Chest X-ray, PA view. Patient: 55 years old, sex M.
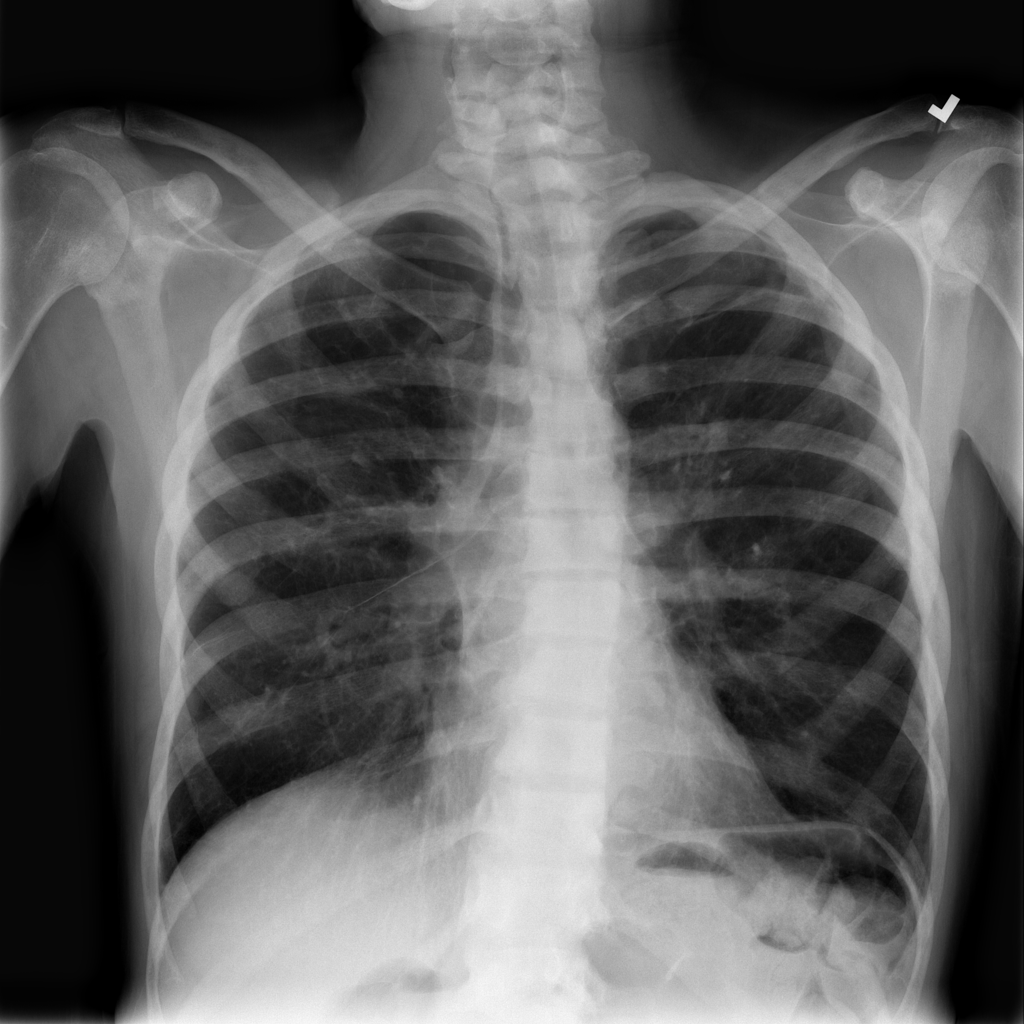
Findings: No Finding